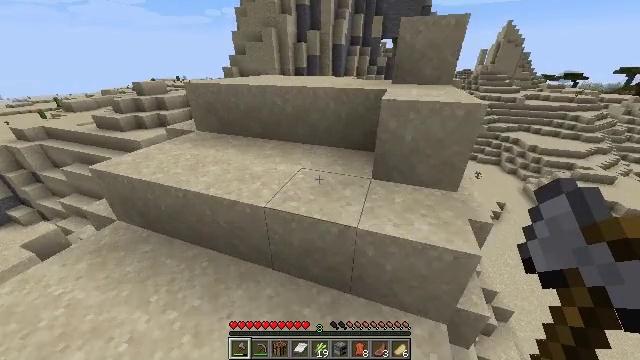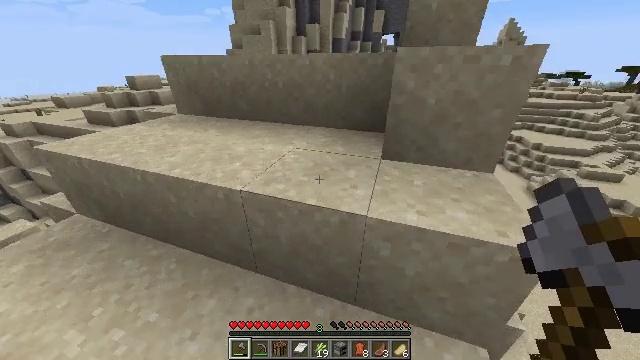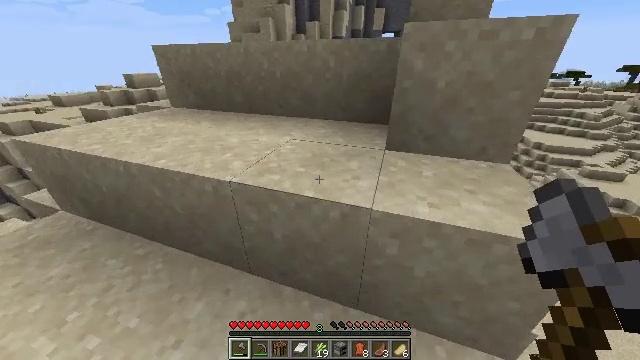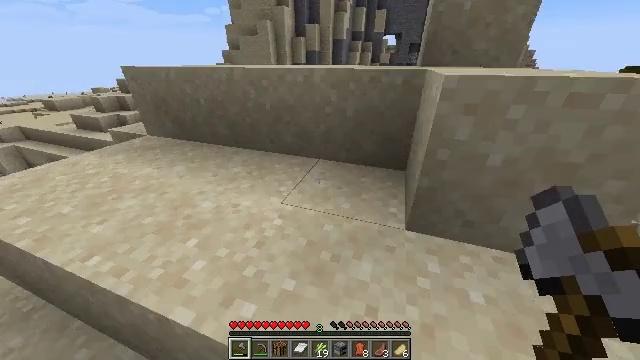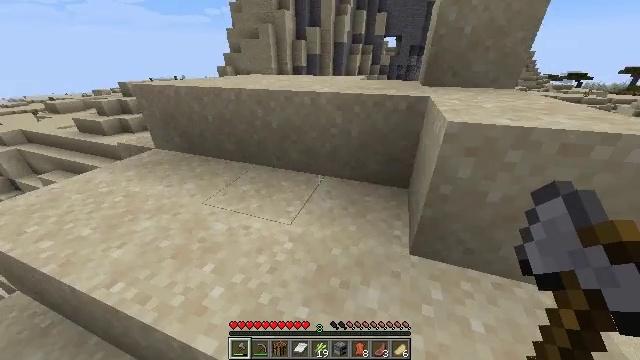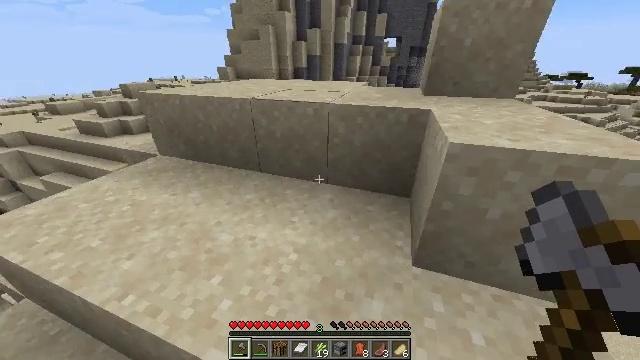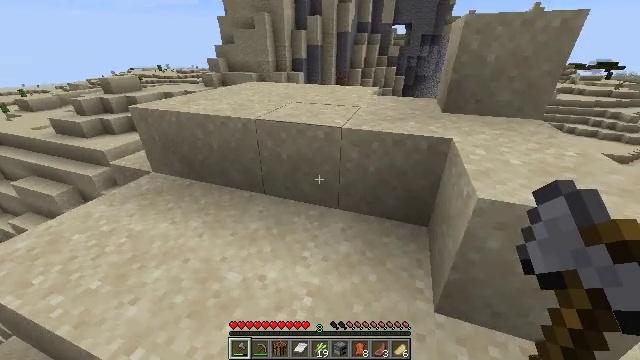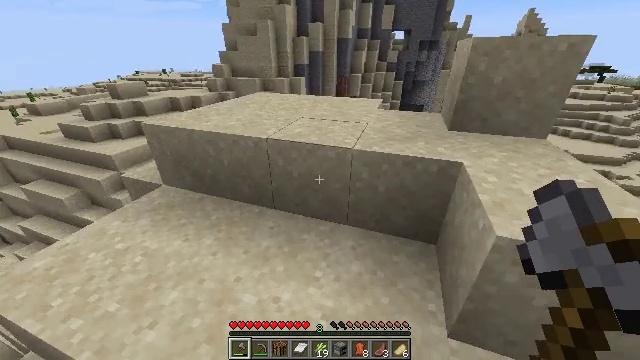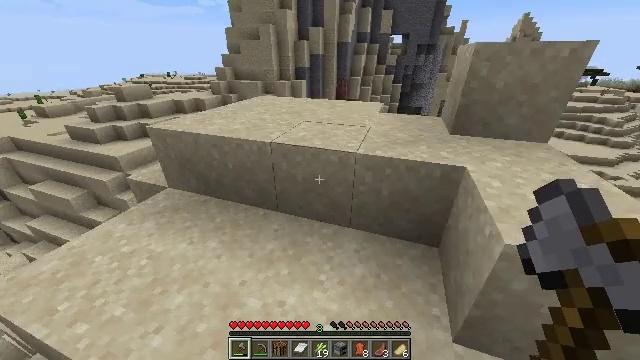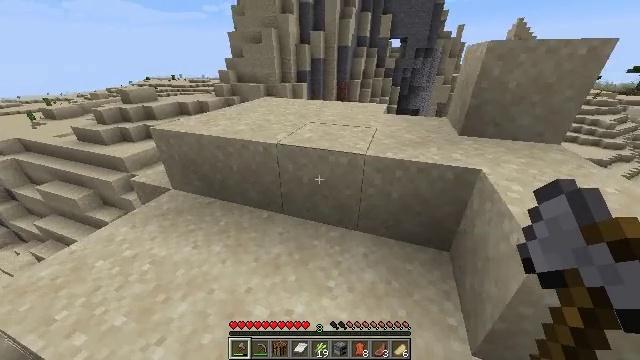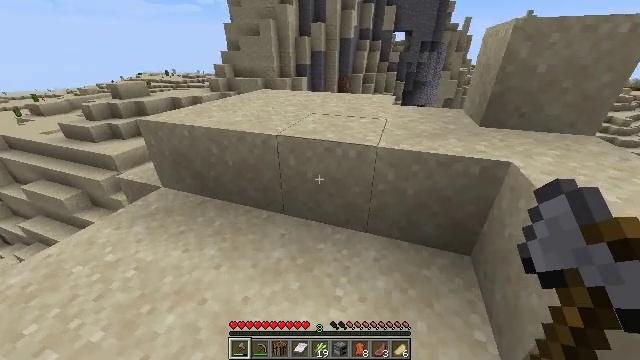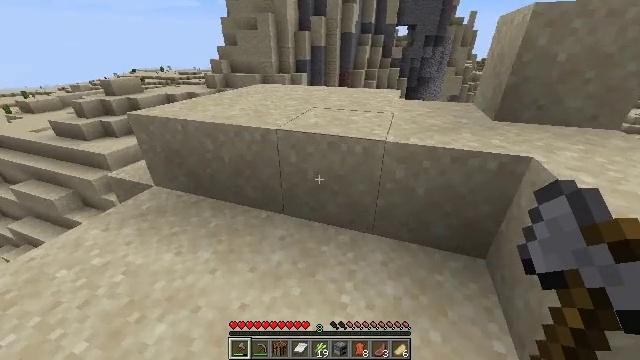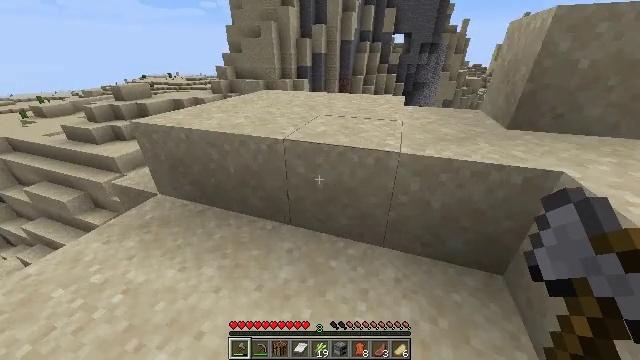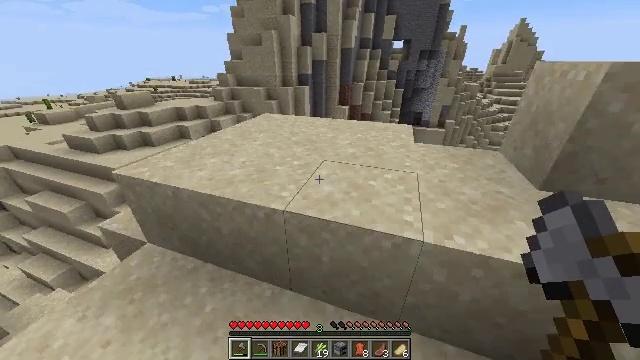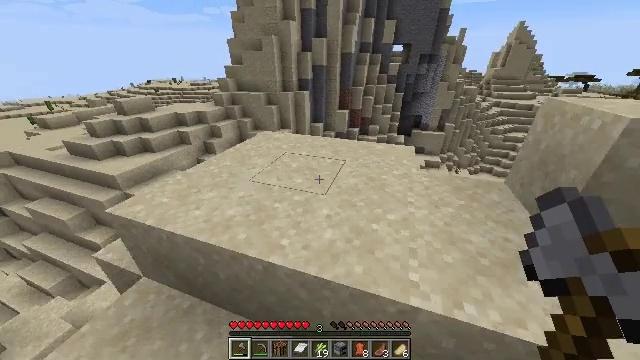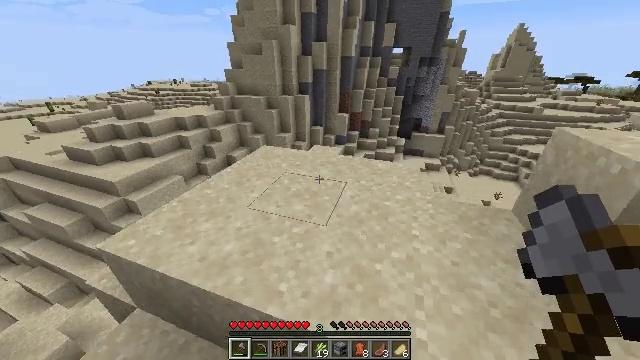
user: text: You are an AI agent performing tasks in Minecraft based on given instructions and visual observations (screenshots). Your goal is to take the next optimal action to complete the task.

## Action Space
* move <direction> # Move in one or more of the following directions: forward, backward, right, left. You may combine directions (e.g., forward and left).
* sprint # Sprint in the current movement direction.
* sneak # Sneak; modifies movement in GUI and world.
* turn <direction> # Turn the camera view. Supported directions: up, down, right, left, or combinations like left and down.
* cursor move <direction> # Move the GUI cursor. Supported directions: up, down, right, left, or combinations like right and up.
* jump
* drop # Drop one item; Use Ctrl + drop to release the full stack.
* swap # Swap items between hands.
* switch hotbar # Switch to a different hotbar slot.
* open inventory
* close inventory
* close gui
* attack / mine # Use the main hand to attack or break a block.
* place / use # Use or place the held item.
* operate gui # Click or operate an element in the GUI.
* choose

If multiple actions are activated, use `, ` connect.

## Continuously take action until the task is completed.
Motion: motion action
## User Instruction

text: Gather a dead bush.
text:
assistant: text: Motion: move forward, sprint, jump
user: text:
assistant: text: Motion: move forward, sprint, jump
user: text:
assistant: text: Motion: move forward, sprint, jump
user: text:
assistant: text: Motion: move forward, sprint, jump
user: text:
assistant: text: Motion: move forward, sprint, jump
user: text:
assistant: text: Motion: move forward, sprint, jump
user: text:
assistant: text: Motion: move forward, sprint, jump
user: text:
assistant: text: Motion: move forward, sprint, jump
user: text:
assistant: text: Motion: move forward, sprint, jump
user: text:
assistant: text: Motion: move forward, sprint, jump
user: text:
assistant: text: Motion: move forward, sprint, jump
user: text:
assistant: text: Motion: move forward, sprint, jump
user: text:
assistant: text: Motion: move forward, sprint, jump
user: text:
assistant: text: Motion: move forward, sprint, jump
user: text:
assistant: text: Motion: move forward, sprint, jump
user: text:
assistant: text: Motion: move forward, sprint, jump
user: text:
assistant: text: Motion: move forward, sprint, jump
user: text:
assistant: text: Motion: move forward, sprint, jump
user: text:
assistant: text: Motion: move forward, sprint, jump
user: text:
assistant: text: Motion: move forward, sprint, jump
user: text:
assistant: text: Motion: move forward, sprint, jump
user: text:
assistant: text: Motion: move forward, turn left
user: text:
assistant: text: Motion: move forward, turn left
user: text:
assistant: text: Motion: move forward, turn left
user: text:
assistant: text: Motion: move forward and move left
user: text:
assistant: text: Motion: move forward and move left
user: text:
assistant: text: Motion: move forward and move left
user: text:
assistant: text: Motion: move forward
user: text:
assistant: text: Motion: move forward
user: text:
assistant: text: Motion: move forward